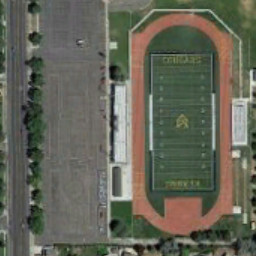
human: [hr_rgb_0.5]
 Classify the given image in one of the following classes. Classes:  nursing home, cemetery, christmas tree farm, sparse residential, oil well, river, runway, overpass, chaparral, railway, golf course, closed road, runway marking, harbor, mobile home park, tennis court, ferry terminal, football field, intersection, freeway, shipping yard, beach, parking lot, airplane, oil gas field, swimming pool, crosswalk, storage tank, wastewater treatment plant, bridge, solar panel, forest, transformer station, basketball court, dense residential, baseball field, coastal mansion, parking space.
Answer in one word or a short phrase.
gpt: football field